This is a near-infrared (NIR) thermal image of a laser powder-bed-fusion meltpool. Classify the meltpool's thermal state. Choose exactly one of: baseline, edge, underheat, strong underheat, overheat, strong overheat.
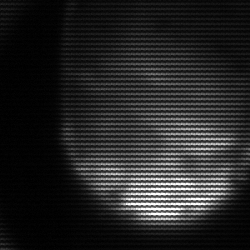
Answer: edge